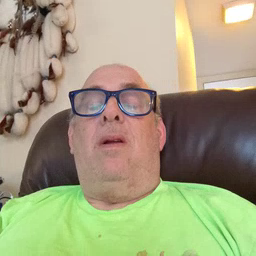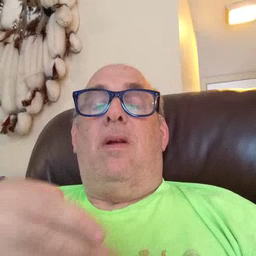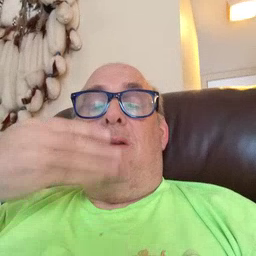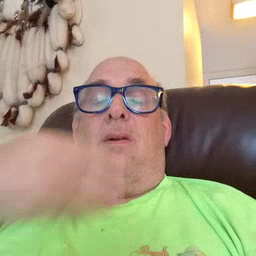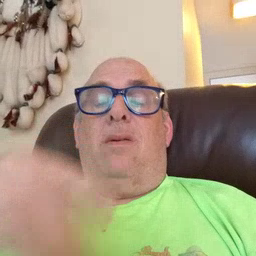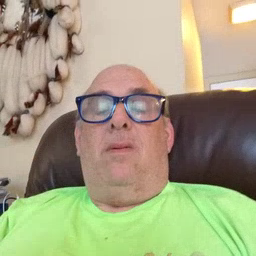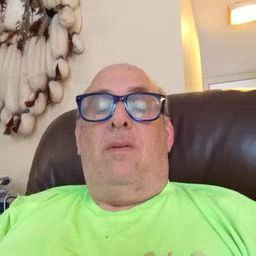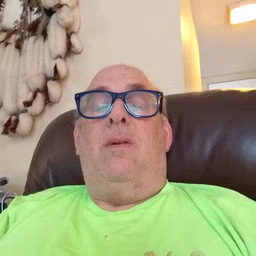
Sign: cereal